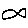
Label: fish